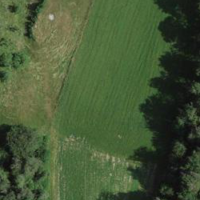
EUNIS habitat code: 52
Species observed at this site:
Euphorbia cyparissias